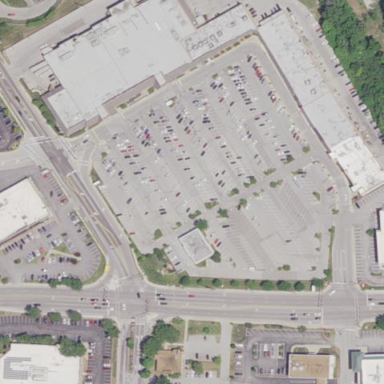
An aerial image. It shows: Retail area.